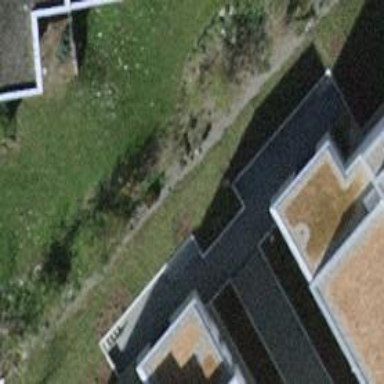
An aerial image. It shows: Path made of paving stones.